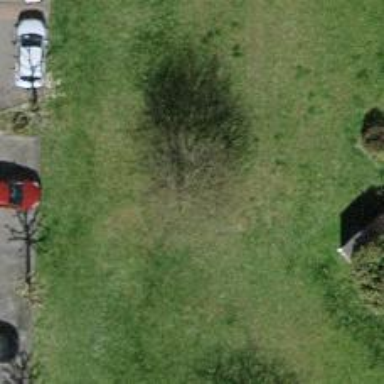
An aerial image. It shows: Tree with mixed leaves.